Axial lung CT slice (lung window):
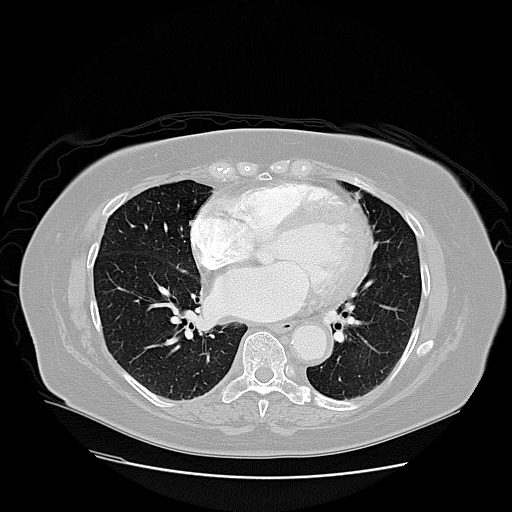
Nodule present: no